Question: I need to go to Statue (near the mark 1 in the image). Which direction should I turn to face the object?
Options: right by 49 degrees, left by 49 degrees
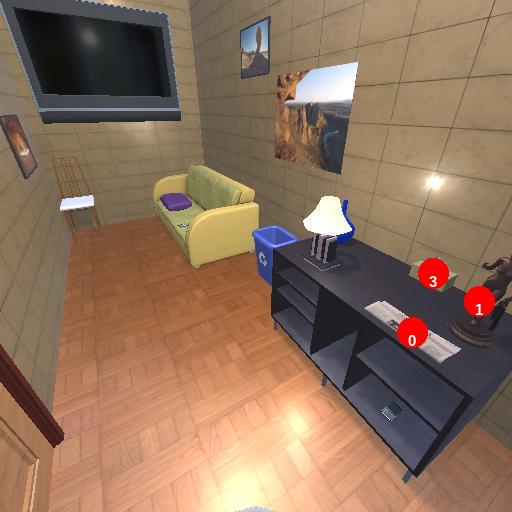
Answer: right by 49 degrees